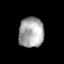
Tissue: lung
Cell type: T cells
Senescence score: 0.1707
Nuclear area (px): 741
Mean DAPI intensity: 167.2